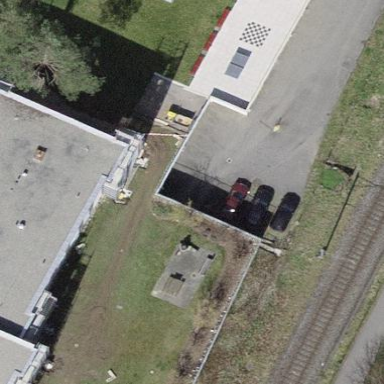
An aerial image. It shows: Garage building.